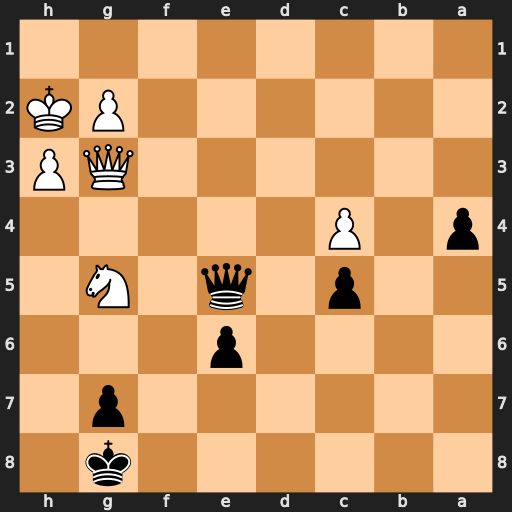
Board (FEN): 6k1/6p1/4p3/2p1q1N1/p1P5/6QP/6PK/8
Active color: b
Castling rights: -
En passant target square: -
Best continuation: Qxg3+ Kxg3 a3 Nxe6 a2 Nxc5 a1=Q